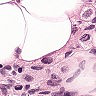
Metastatic tissue present: yes